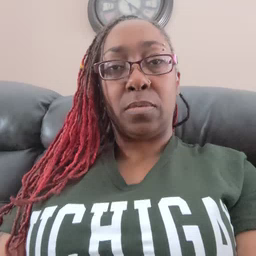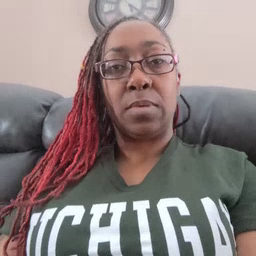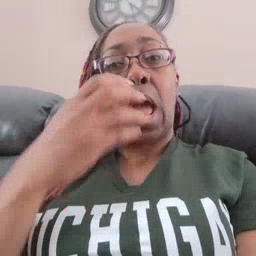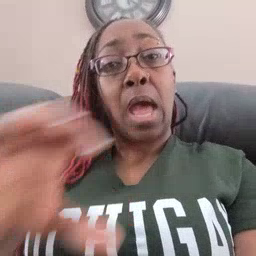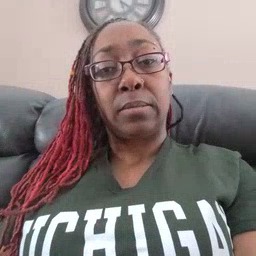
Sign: hot